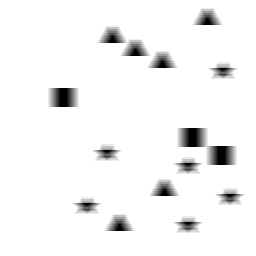
Squares: 3
Triangles: 6
Stars: 6
Total shapes: 15